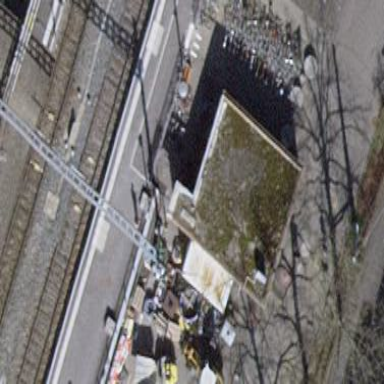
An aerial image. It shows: Service building.